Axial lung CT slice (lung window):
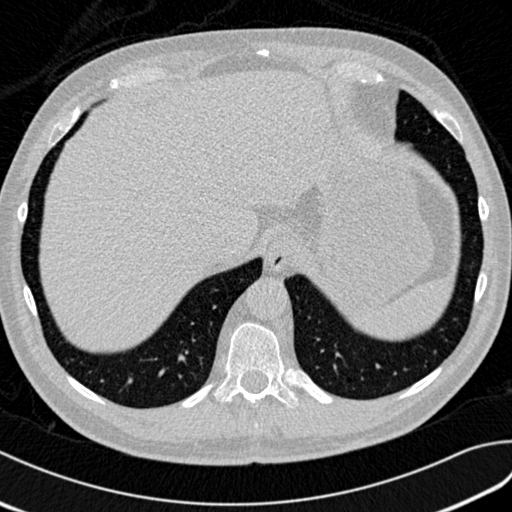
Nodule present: no